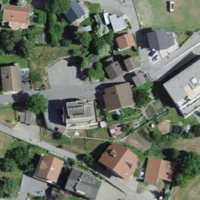
EUNIS habitat code: 55
Species observed at this site:
Aegopodium podagraria